Question: I'm trying to upload a file using selenium web driver. Browsing file working fine. But when upload a file to that localhost site I'got confuse. There is a upload button. Code is following way.
'''
<input type="submit" value="Upload" > </input>
'''
I tried to use following both code.
'''
driver.findElement(By.name("UNSET FILE NAME")).sendKeys("C:\Users\user\Desktop\Ontology.owl");
driver.findElement(By.name("Upload")).click();
driver.findElement(By.id("Upload")).click();
'''
Both are not worked for me. Error message given as mentioning not that name or id. What should I have to change above code?

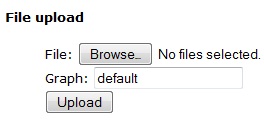
Answer: '''
driver.findElement(By.xpath("//input[@type='file']")).sendKeys("C:\Users\user\Desktop\Ontology.owl");
driver.findElement(By.xpath("//input[@value='Upload']")).click();
'''
## Alternative:-
Below is an alternative to the above method.
'''
//Clicking on the Browse button
driver.findElement(By.xpath("//input[@type='file']")).click();
//Setting the Clipboard contents
StringSelection path = new StringSelection("C:\Users\user\Desktop\Ontology.owl");//the code needed to be pasted in the second dialog box
Toolkit.getDefaultToolkit().getSystemClipboard().setContents(path, null);
Thread.sleep(4000);//Sleep time to detect the window dialog box
//Pasting the path in the File name field
Robot robot = new Robot();
robot.keyPress(KeyEvent.VK_CONTROL);
robot.keyPress(KeyEvent.VK_V);
robot.keyRelease(KeyEvent.VK_V);
robot.keyRelease(KeyEvent.VK_CONTROL);
//To click the Open button so as to upload file
robot.keyPress(KeyEvent.VK_ENTER);
robot.keyRelease(KeyEvent.VK_ENTER);
//Click on Upload button
driver.findElement(By.xpath("//input[@value='Upload']")).click();
'''